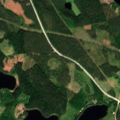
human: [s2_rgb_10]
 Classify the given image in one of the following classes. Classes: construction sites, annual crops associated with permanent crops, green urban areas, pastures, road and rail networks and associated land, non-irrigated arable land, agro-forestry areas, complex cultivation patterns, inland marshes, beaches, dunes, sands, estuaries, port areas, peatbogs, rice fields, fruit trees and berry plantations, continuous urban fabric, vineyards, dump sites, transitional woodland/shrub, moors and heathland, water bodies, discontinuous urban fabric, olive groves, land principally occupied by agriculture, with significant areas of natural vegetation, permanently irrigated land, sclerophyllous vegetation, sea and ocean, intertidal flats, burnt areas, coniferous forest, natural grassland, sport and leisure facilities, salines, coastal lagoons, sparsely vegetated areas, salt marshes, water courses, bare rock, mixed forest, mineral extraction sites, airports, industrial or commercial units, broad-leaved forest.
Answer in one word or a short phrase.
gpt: land principally occupied by agriculture, with significant areas of natural vegetation, coniferous forest, mixed forest, transitional woodland/shrub, water bodies